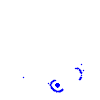
Particle: pion